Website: walmart
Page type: added-to-cart
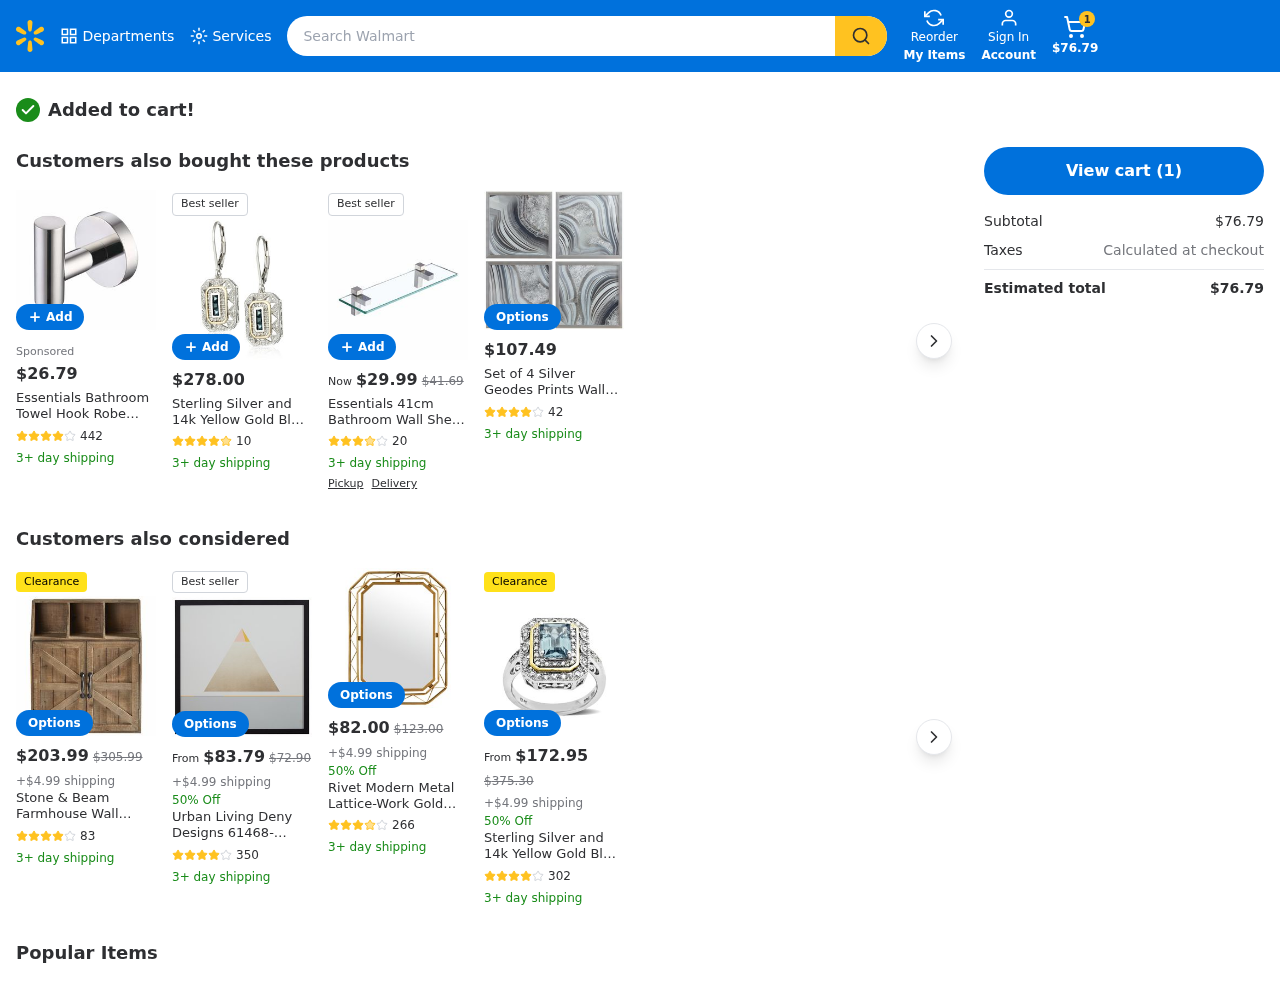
Product elements: key: PRODUCT2_NAME
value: Essentials Bathroom Towel Hook Robe Hook Shower Kitchen Wall Hanging Hooks Wall Mount SUS 304 Stainl
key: PRODUCT2_NUM_RATINGS
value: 442
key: PRODUCT2_PRICE
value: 26.79
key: PRODUCT2_RATING
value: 4.4
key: PRODUCT3_NAME
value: Sterling Silver and 14k Yellow Gold Blue Sapphire  with Diamond-Accent Art Deco-Style Drop Earrings
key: PRODUCT3_NUM_RATINGS
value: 10
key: PRODUCT3_PRICE
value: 278
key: PRODUCT3_RATING
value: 4.6
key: PRODUCT4_NAME
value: Essentials 41cm Bathroom Wall Shelf Tempered Glass Shelf Brushed Nickel Finish BGS3201S40-2
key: PRODUCT4_NUM_RATINGS
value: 20
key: PRODUCT4_PRICE
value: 29.99
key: PRODUCT4_RATING
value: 3.5
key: PRODUCT5_NAME
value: Set of 4 Silver Geodes Prints Wall Art Decor in Silver Frames
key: PRODUCT5_NUM_RATINGS
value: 42
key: PRODUCT5_PRICE
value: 107.49
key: PRODUCT5_RATING
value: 4.2
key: PRODUCT6_NAME
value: Stone & Beam Farmhouse Wall Mounted Cabinet Storage Organzier - 23 x19 x 6 Inch, Natural Wood (Renew
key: PRODUCT6_NUM_RATINGS
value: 83
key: PRODUCT6_PRICE
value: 203.99
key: PRODUCT6_RATING
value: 4.2
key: PRODUCT7_NAME
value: Urban Living Deny Designs 61468-frwa11 Wall Art
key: PRODUCT7_NUM_RATINGS
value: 350
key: PRODUCT7_PRICE
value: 83.79
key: PRODUCT7_RATING
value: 4.3
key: PRODUCT8_NAME
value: Rivet Modern Metal Lattice-Work Gold Hanging Wall Mirror
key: PRODUCT8_NUM_RATINGS
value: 266
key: PRODUCT8_PRICE
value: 82
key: PRODUCT8_RATING
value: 3.8
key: PRODUCT9_NAME
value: Sterling Silver and 14k Yellow Gold Blue Topaz Ring, Size 7
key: PRODUCT9_NUM_RATINGS
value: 302
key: PRODUCT9_PRICE
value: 172.95
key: PRODUCT9_RATING
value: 4.1
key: PRODUCT4_ORIGINAL_PRICE
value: $41.69
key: PRODUCT6_ORIGINAL_PRICE
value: $305.99
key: PRODUCT7_ORIGINAL_PRICE
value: $72.90
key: PRODUCT8_ORIGINAL_PRICE
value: $123.00
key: PRODUCT9_ORIGINAL_PRICE
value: $375.30
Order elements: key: ORDER_NUM_ITEMS
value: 1
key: ORDER_SUBTOTAL
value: $76.79
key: ORDER_TOTAL
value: $76.79
Search elements: key: HEADER_SEARCH
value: Search Walmart